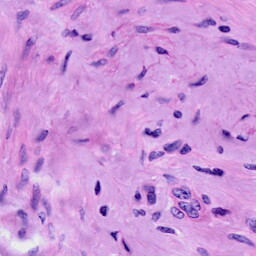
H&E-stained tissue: Cervix